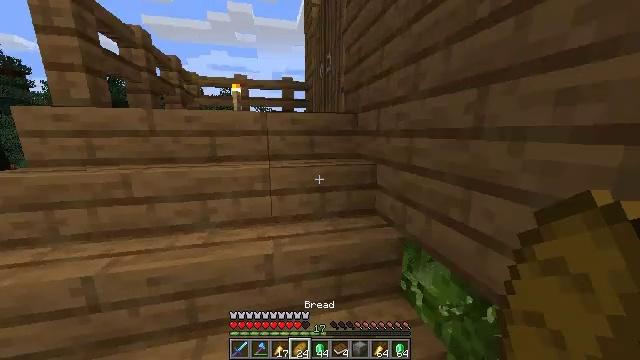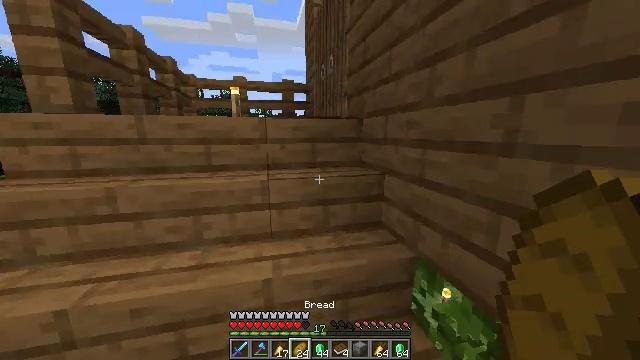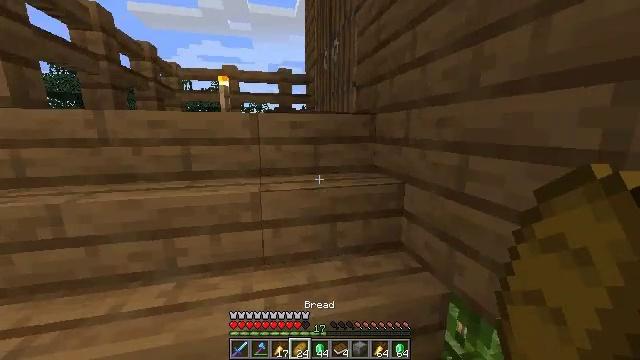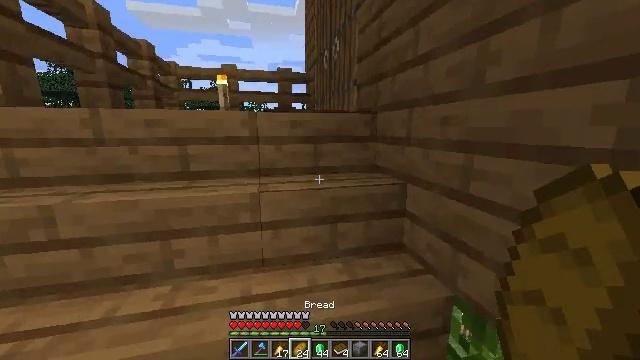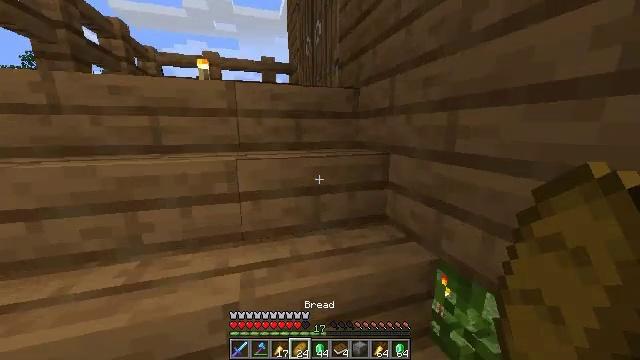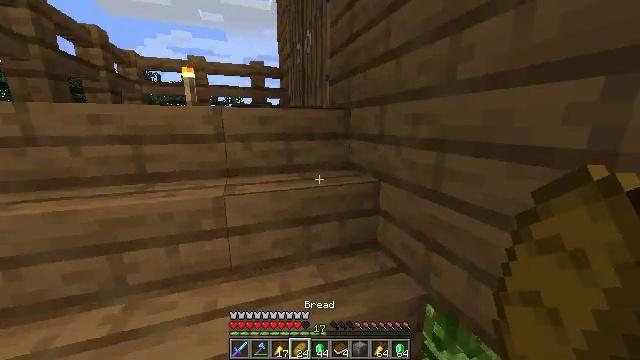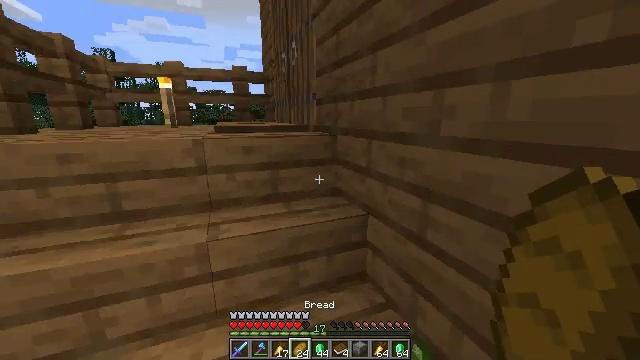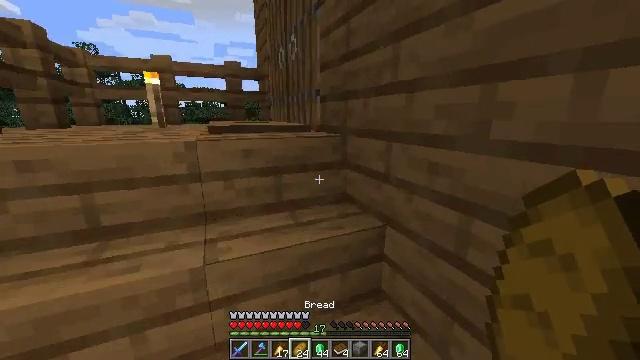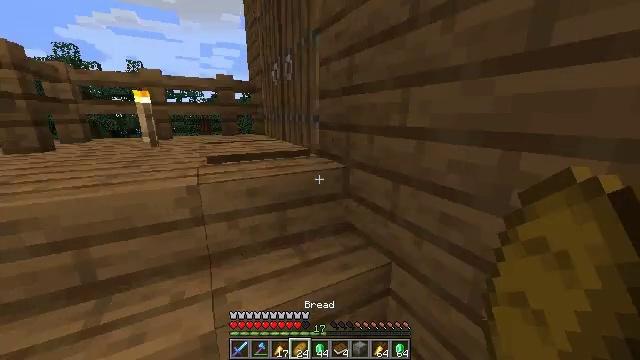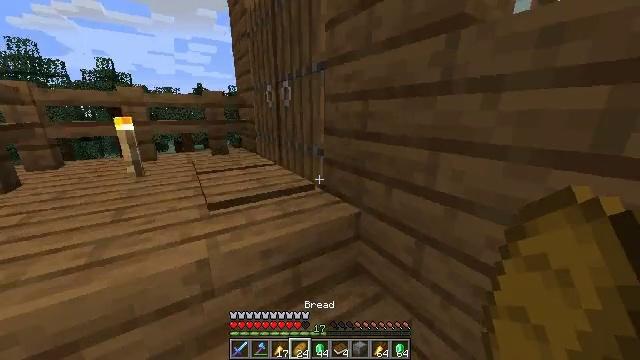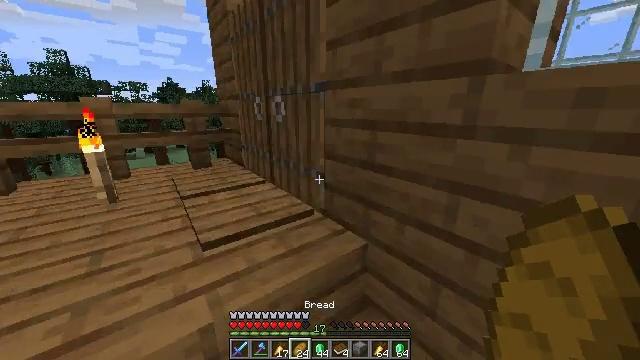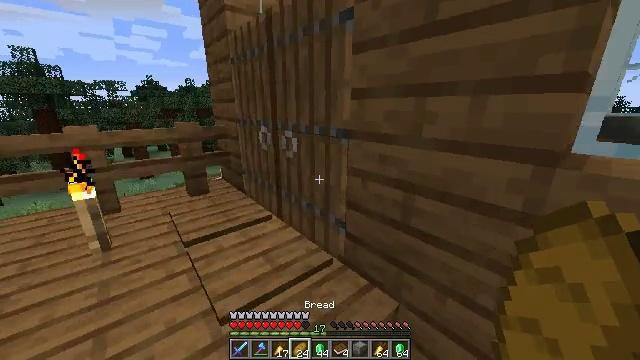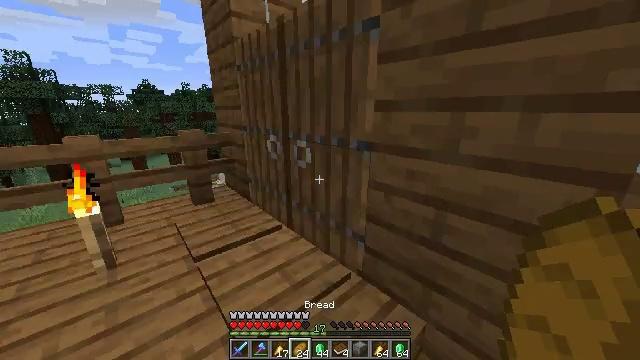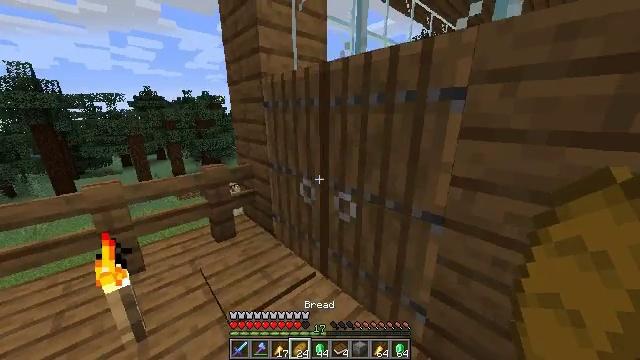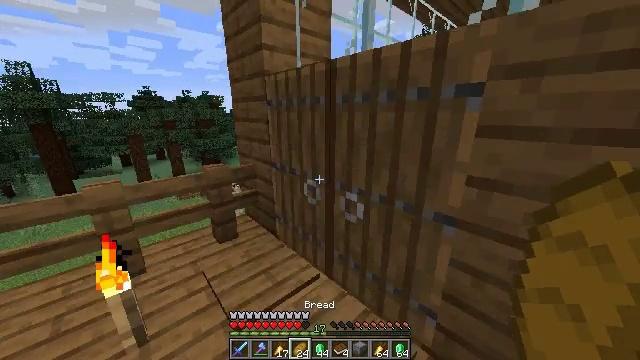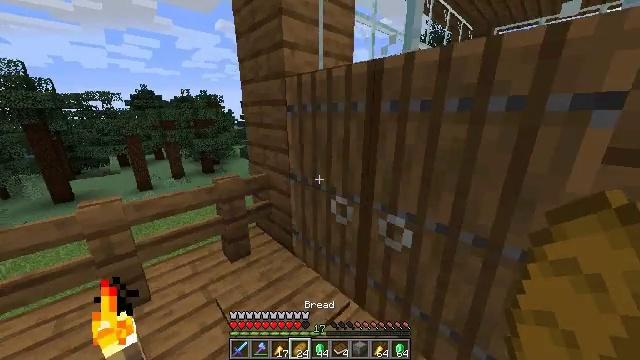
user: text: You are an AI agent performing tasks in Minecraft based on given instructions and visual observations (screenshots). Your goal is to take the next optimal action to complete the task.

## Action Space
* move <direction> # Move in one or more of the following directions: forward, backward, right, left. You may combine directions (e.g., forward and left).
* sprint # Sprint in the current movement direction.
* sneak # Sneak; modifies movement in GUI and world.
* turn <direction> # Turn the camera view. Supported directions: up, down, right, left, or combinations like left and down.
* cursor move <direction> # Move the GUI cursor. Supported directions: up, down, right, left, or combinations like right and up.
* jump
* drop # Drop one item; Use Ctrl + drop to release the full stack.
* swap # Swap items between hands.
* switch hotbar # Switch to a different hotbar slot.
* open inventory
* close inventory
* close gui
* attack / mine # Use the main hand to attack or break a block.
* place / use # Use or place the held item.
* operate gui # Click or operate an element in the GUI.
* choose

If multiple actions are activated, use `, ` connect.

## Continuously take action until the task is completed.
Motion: motion action
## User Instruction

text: Craft a golden helmet.
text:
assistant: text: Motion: move forward, sprint, jump
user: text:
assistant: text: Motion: move forward, sprint, jump
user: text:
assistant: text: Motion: move forward, sprint, jump
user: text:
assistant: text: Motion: move forward, sprint, turn right, jump
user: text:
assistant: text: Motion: move forward, sprint, turn right
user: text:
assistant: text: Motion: move forward and move left, sprint, turn right
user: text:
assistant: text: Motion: move forward and move left, sprint, turn right
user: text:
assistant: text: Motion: move forward and move left, sprint, turn right
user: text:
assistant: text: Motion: move forward and move left, sprint, turn right
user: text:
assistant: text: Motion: move forward and move left, sprint, turn right
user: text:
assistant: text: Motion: move forward and move left, sprint, turn right
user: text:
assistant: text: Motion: move forward and move left, sprint, turn right
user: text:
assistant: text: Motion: move forward and move left, sprint
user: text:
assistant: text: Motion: move forward and move left, sprint
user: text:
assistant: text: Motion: move forward and move left, sprint
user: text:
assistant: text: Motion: move forward and move left, sprint
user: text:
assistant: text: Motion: move forward and move left, sprint
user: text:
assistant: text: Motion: move forward and move left, sprint, turn right
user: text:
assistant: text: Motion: move forward, sprint, turn right
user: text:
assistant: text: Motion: move forward, sprint, turn right
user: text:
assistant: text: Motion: move forward, sprint, turn right
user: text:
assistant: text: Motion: move forward, sprint, turn right
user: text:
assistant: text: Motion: move forward, sprint, turn right
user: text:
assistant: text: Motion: move forward, sprint, turn right
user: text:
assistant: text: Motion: move forward, sprint, turn right
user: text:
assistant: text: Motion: move forward, sprint, turn right
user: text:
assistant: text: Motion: move forward, sprint
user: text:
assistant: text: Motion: move forward, sprint
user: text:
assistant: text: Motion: move forward, sprint
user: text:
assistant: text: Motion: move forward, sprint